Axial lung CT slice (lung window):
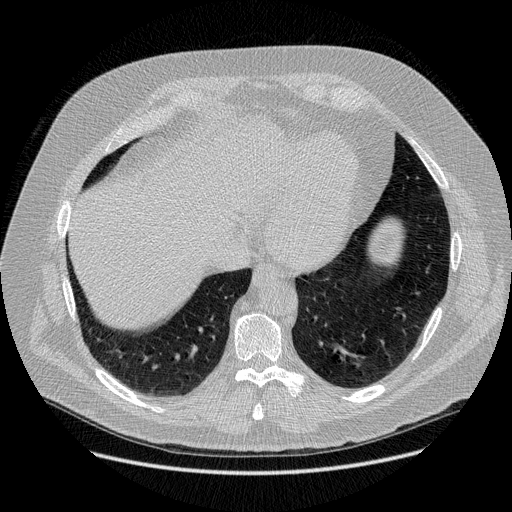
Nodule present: no